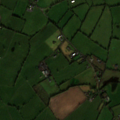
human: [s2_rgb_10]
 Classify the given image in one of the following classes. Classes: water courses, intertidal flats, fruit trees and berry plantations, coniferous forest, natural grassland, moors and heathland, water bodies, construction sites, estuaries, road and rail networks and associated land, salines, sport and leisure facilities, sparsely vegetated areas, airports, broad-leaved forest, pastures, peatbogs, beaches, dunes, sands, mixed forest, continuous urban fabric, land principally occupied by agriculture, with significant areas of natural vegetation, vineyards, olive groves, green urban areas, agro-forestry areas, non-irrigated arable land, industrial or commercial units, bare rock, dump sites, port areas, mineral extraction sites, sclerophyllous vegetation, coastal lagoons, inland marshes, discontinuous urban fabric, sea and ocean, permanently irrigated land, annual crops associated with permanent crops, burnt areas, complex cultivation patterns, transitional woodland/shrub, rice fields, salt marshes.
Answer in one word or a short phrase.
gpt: pastures